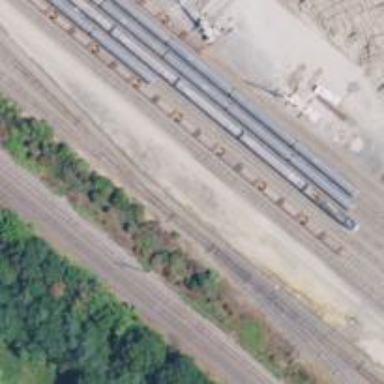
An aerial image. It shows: Railway yard used for servicing trains.